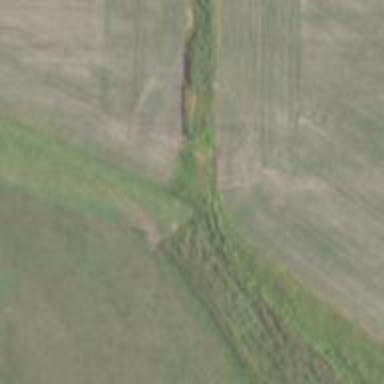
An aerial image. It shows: Culvert tunnel.